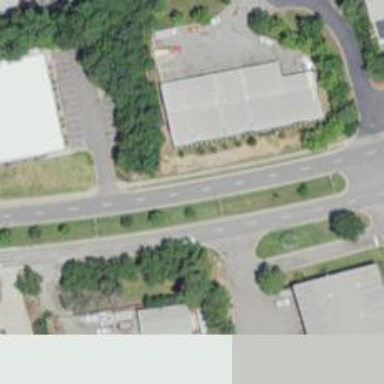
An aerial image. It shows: Secondary road with separate asphalt sidewalks.